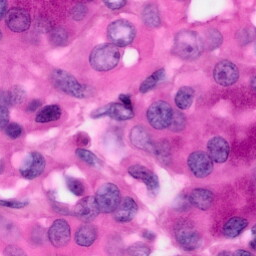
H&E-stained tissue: Pancreatic